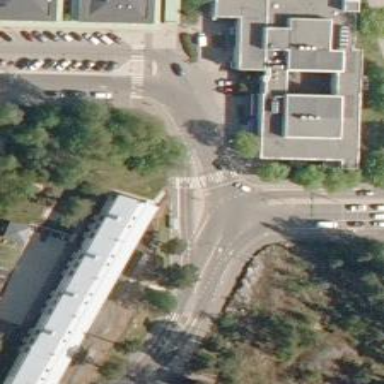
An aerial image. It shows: Office building with flat roof.